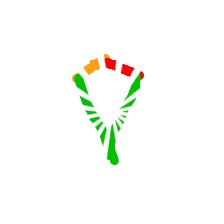
Shape: kite